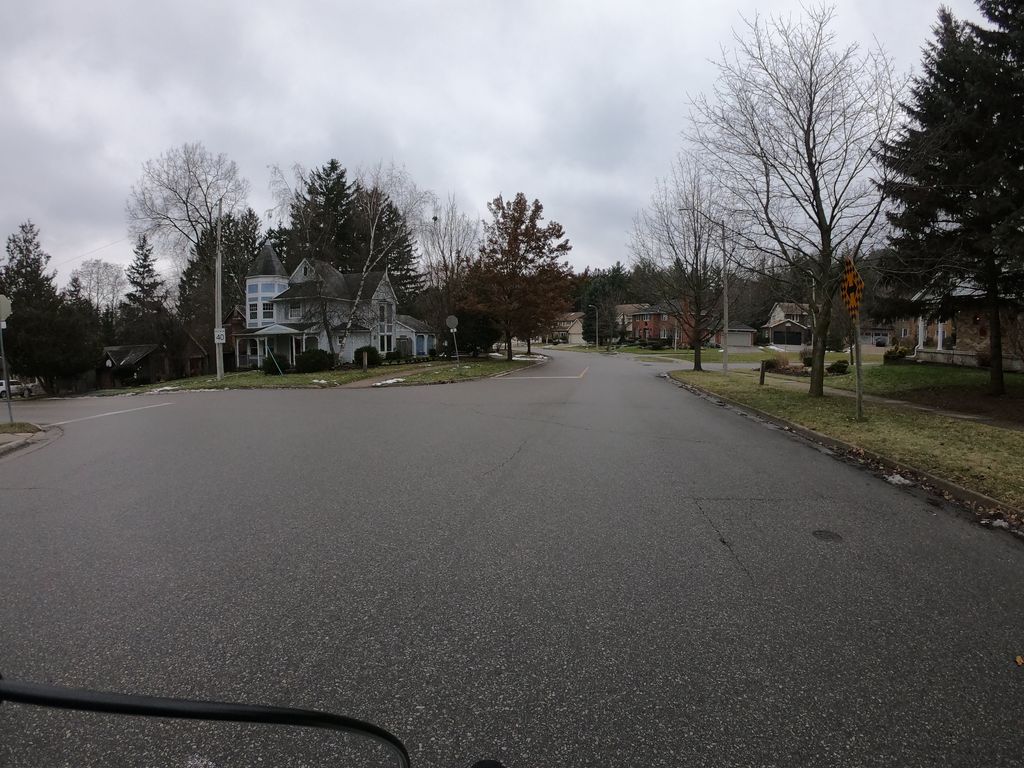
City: kitchener-waterloo